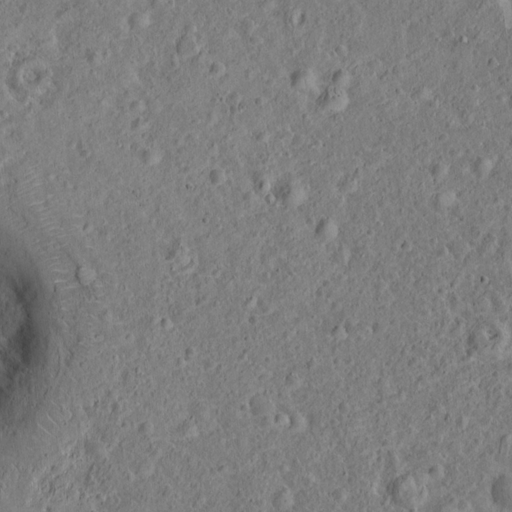
Classes present: Background, Cone